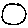
Label: circle